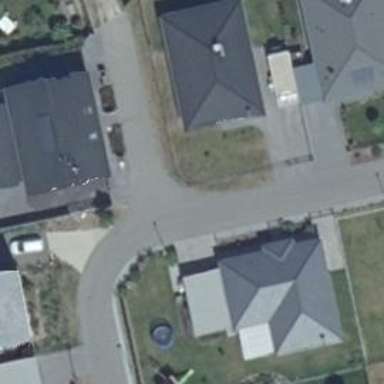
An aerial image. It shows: Residential road with asphalt surface.